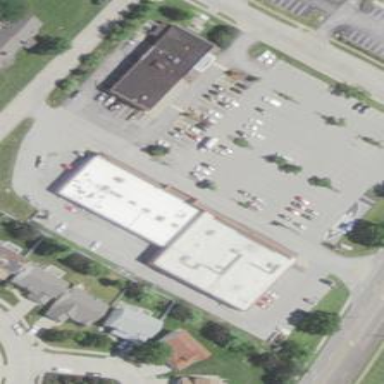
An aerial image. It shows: Retail building.